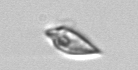
Label: Oxytoxum